Question: I working on a small QlistView which is Sortable.
'''
iListView = new QListView(this);
//Creating a standard item model
iStandardModel = new QStandardItemModel(this);
//First item
QStandardItem* item1 = new QStandardItem(QIcon(":/cover-story-album-art.jpg"),"First Item");
//Second item
QStandardItem* item2 = new QStandardItem(QIcon(":/cover-story-album-art.jpg"),"Second item");
//third item
QStandardItem* item3 = new QStandardItem(QIcon(":/cover-story-album-art.jpg"),"Third item");
//Appending the items into model
iStandardModel->appendRow(item1);
iStandardModel->appendRow(item2);
iStandardModel->appendRow(item3);
//Setting the icon size
iListView->setIconSize(QSize(40,30));
//Setting the model
iListView->setModel(iStandardModel);
//Setting listview geometry
iListView->setGeometry(QRect(0,0,240,320));
iListView->setDragEnabled(true);
iListView->setAcceptDrops(true);
iListView->setDragDropMode(QAbstractItemView::InternalMove);
'''
Well the Drag and Drop works but there is a issuse if i drop the item on the any other item replaced other than the end of the list.The "dragged" item replaces the "released up on" item.

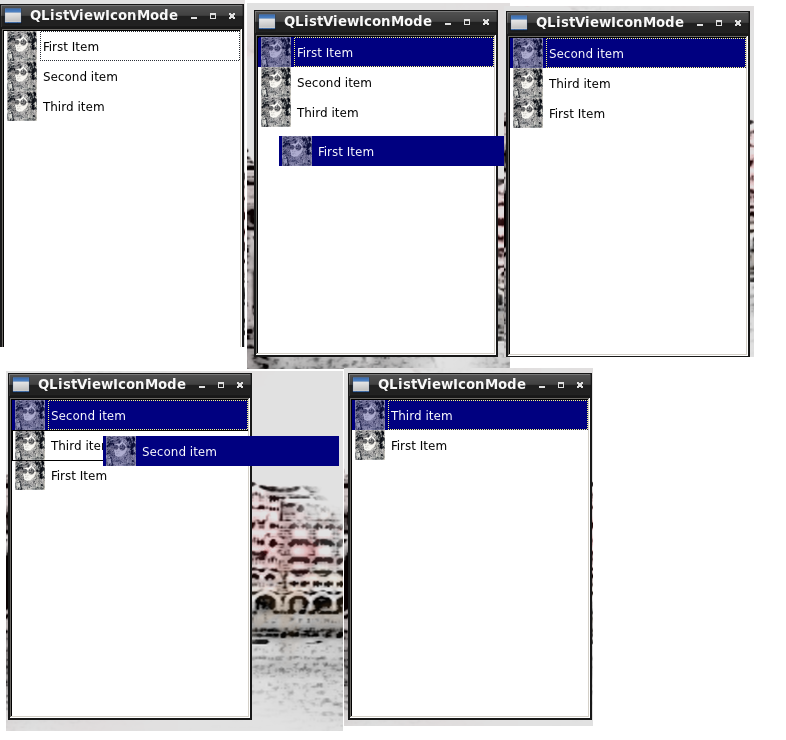
Answer: That is because by default 'QStandardItem' has 'Qt::ItemIsDropEnabled' flag set. Just remove it by using 'QStandardItem::setFlags()' function. Add following lines:
'''
item1->setFlags(item1->flags() ^ (Qt::ItemIsDropEnabled));
item2->setFlags(item2->flags() ^ (Qt::ItemIsDropEnabled));
item3->setFlags(item3->flags() ^ (Qt::ItemIsDropEnabled));
iListView->showDropIndicator(); // For convenience..
'''